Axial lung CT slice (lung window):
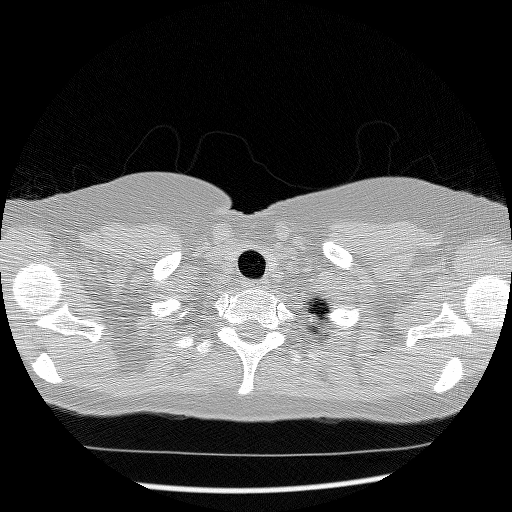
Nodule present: no